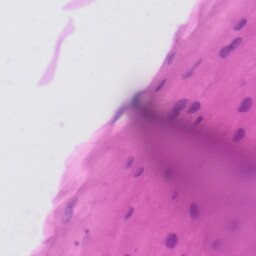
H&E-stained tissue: Tonsil